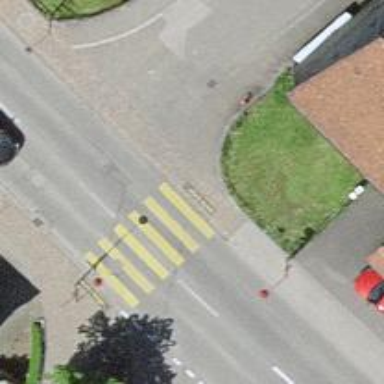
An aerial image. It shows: Marked crossing on footway.